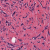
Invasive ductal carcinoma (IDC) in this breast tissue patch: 0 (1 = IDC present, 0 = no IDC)